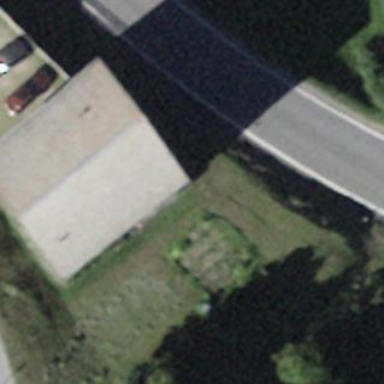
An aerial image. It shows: Simple house.